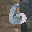
Label: 6